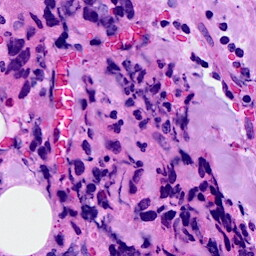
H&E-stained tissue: Breast